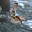
Label: 6